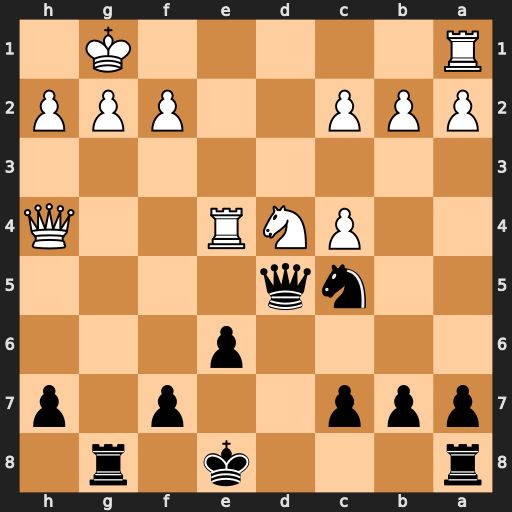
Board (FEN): r3k1r1/ppp2p1p/4p3/2nq4/2PNR2Q/8/PPP2PPP/R5K1
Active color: b
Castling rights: q
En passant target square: -
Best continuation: Qxe4 Qxe4 Nxe4